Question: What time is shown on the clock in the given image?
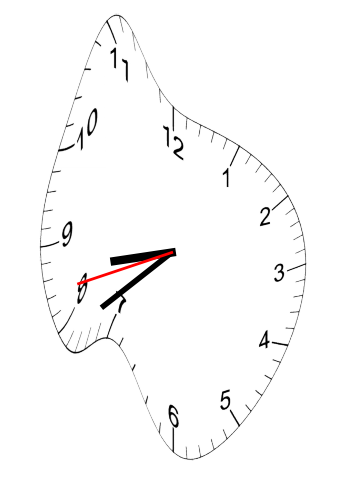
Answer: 08:38:42